Question: I'm new to using virtual machines. I'm using Windows 7 Enterprise OS. I have enabled Hyper-v in my machine. When i run the Hyper-v manager and tried to connect my local machine, it shown message as follows

How to resolve this?
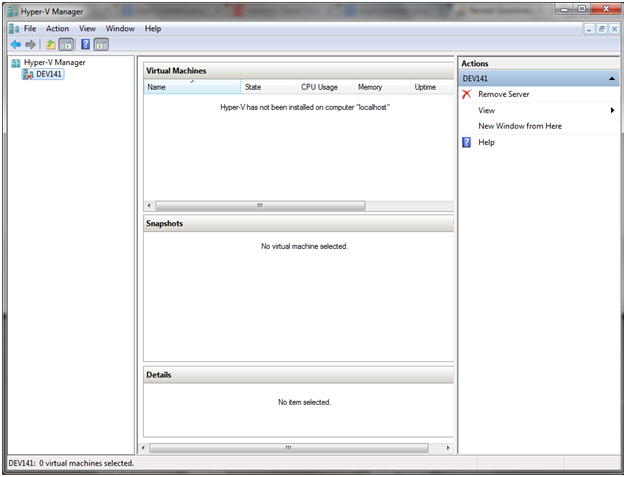
Answer: Hyper-V isn't available on Windows 7 client SKUs, like Enterprise. It's only available on Windows Server 2008 x64 (some SKUs), Windows Server 2008 R2 (most SKUs), Windows 8 Professional x64, Windows 8 Enterprise x64, and Windows Server 2012 (again, most SKUs).
You've just installed the management tools which allow you to manage a remote instance of Hyper-V.